Aerial crown-view tile of a tropical tree (Barro Colorado Island, Panama), acquired 20250124:
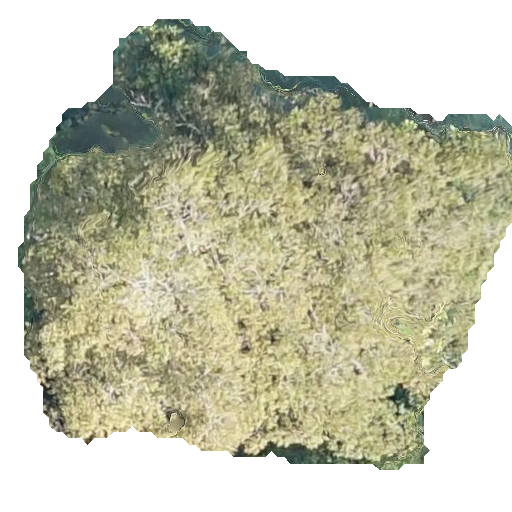
Species: Dipteryx oleifera
GBIF accepted scientific name: Dipteryx oleifera
Crown area: 244.951 m²